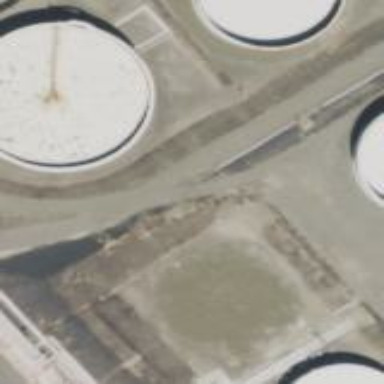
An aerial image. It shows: Tank building.